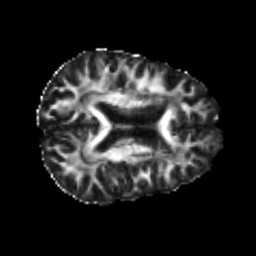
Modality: FA
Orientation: axial
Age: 23
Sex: male
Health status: healthy
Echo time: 0.074 s